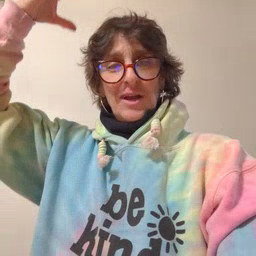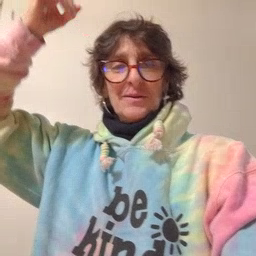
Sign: shower